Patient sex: F
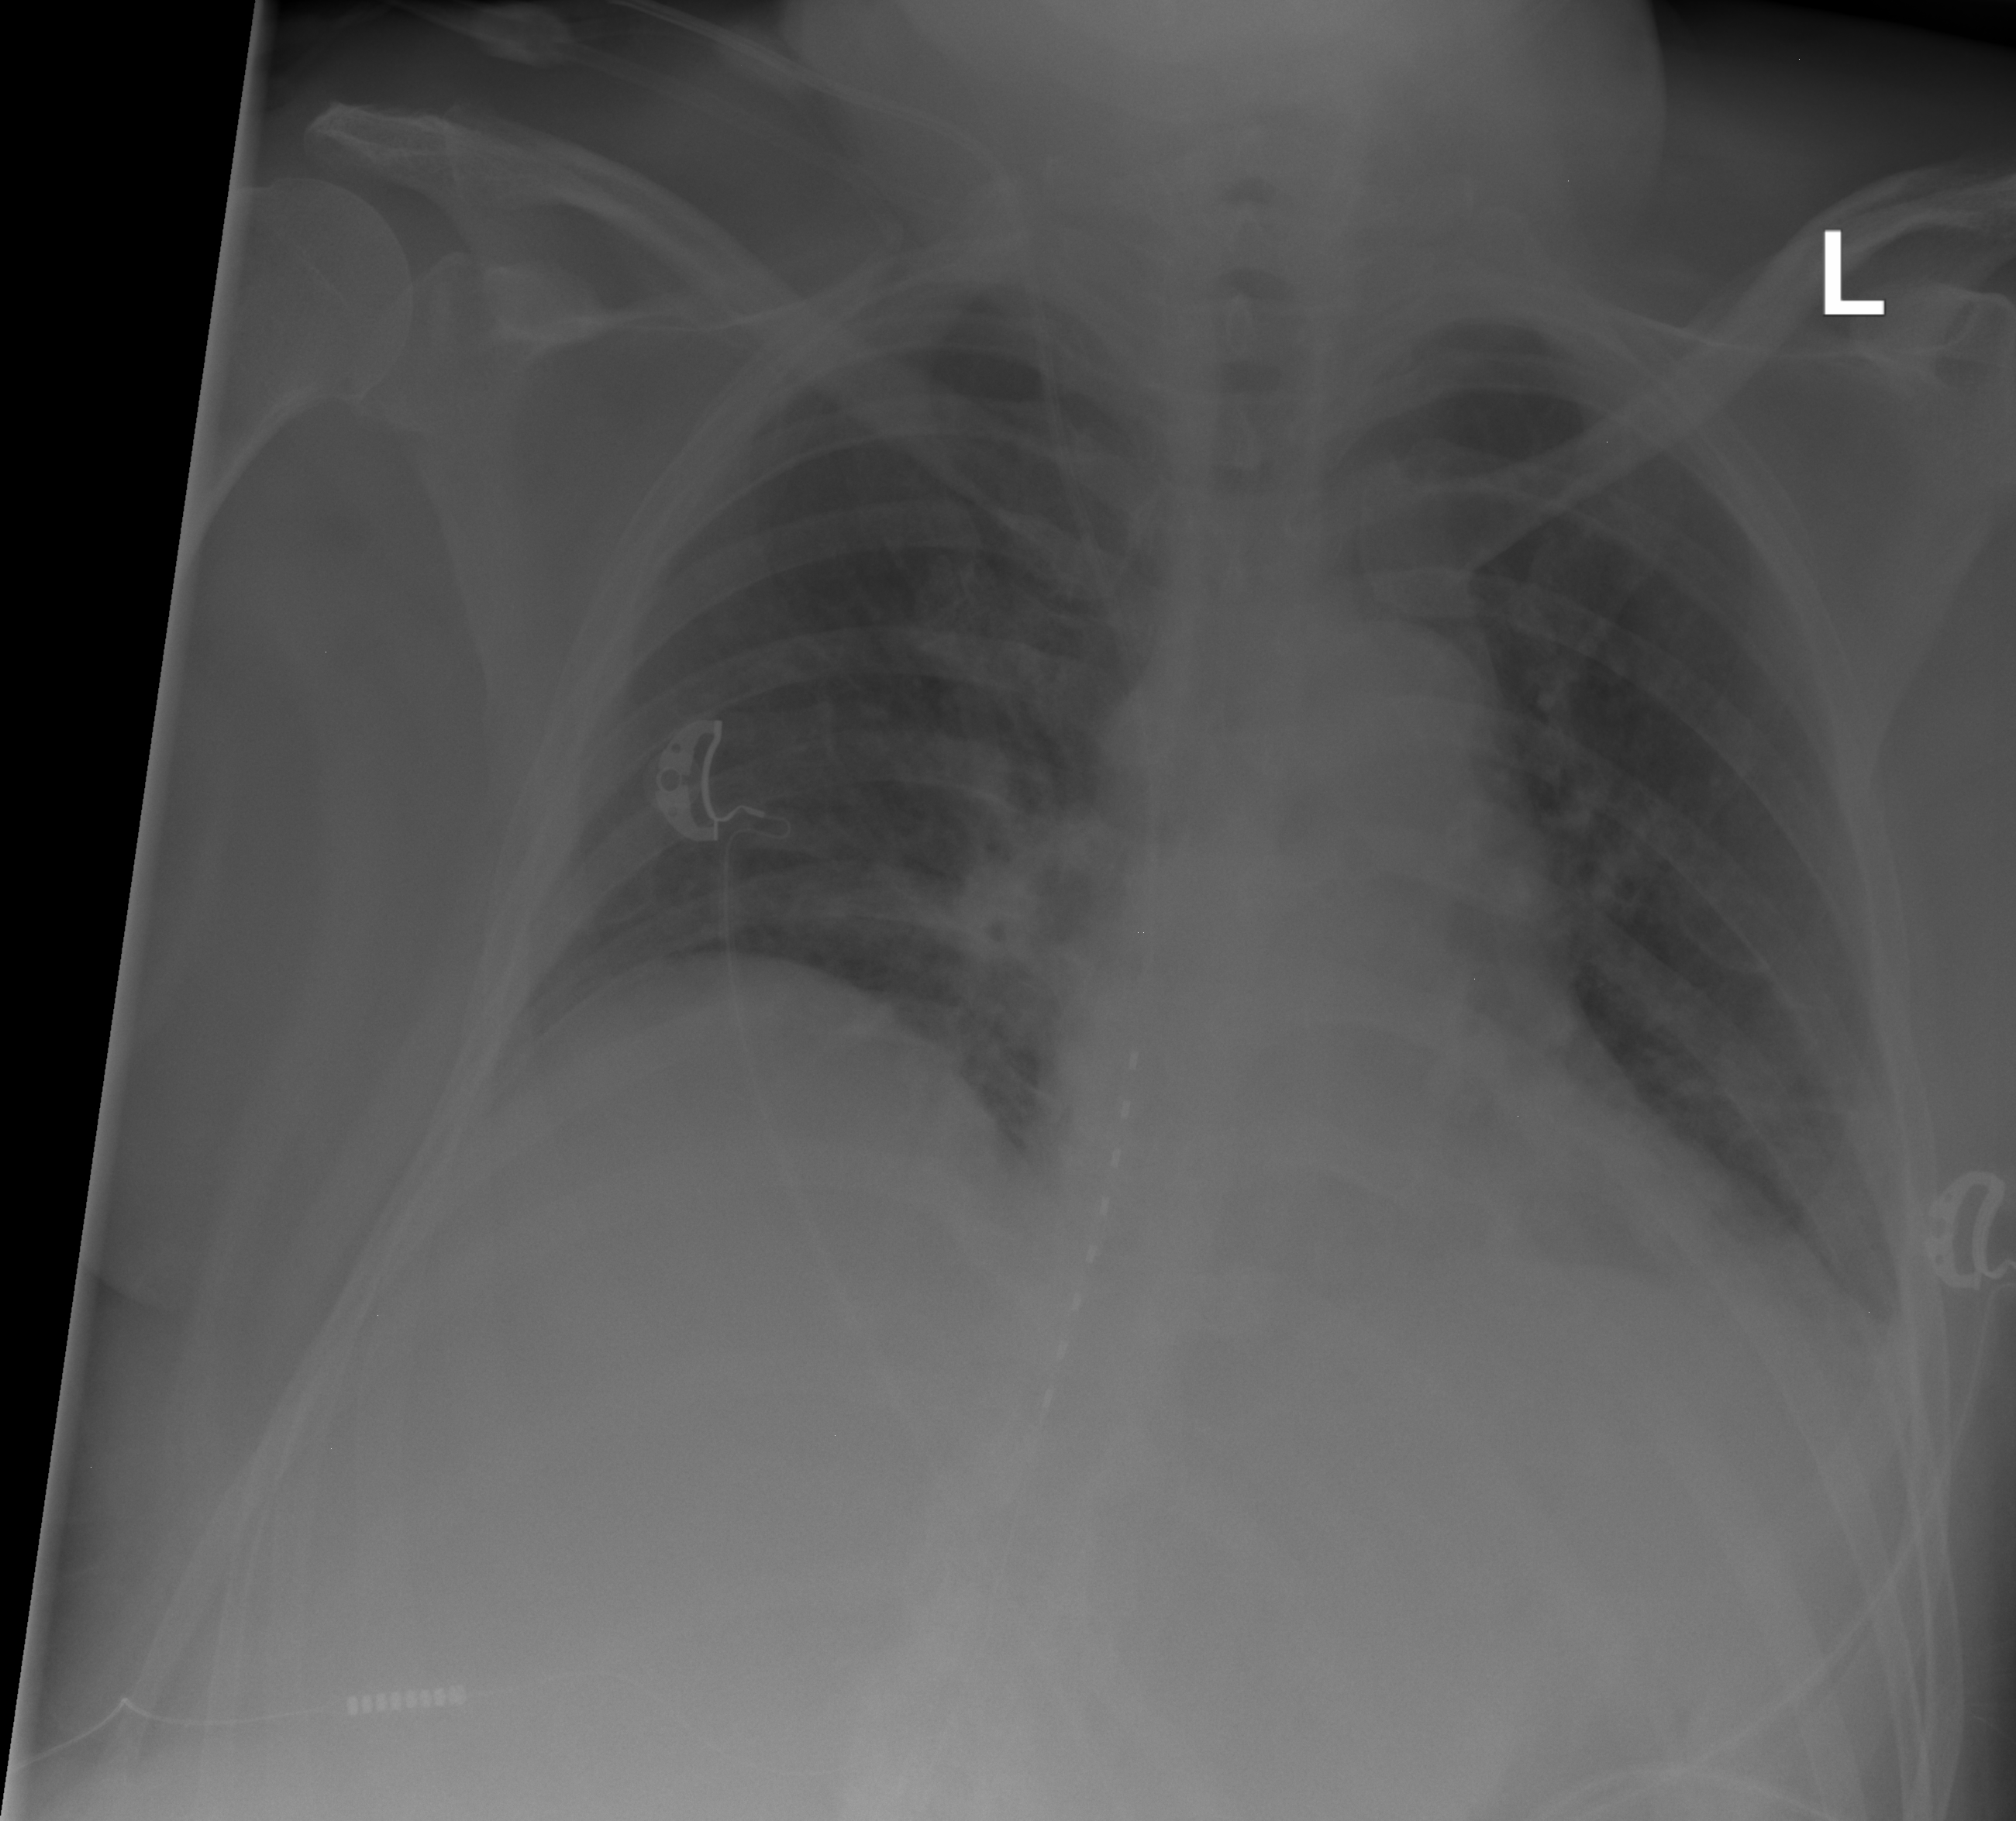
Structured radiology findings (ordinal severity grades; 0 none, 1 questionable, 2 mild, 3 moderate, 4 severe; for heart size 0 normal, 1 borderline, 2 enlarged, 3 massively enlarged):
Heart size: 0
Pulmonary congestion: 2
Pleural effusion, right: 0
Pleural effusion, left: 2
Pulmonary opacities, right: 0
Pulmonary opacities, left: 0
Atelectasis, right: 0
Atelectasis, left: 2